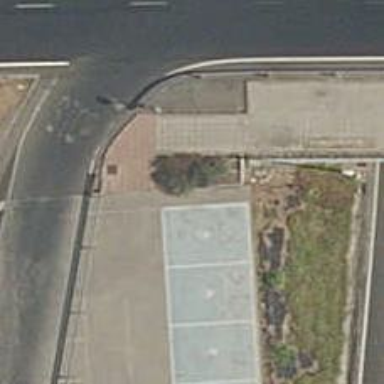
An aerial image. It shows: Footway surfaced with paving stones.